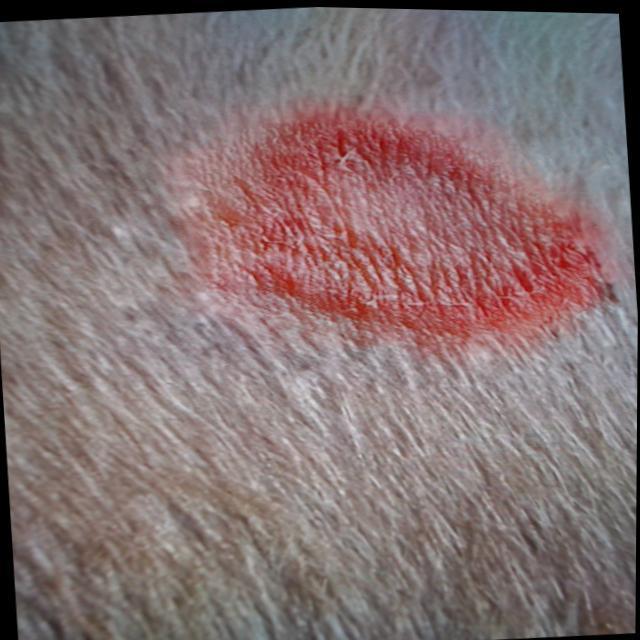
Canine ringworm (Dermatophytosis) — fungal infection caused by Microsporum or Trichophyton. Presents with circular alopecia, scaling, crusting, and broken hairs.